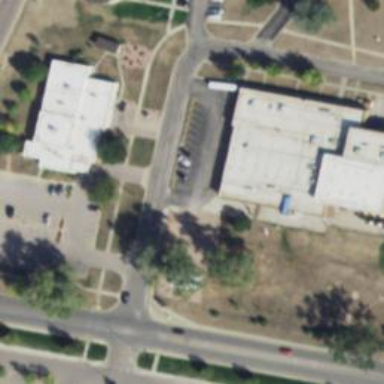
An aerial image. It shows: Community center building.